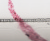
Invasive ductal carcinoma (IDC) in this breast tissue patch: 0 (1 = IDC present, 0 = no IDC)